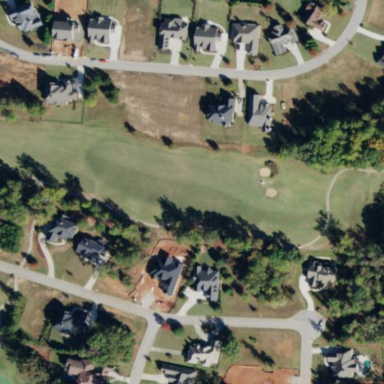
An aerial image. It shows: Golf rough area.